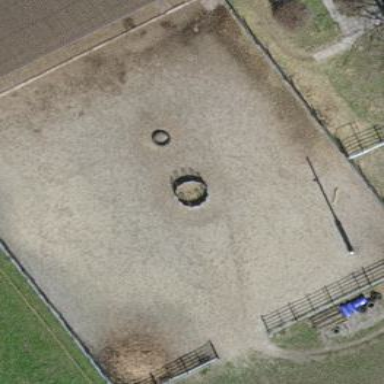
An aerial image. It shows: Equestrian pitch for leisure land activities.